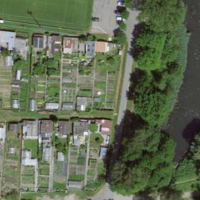
EUNIS habitat code: 53
Species observed at this site:
Humulus lupulus